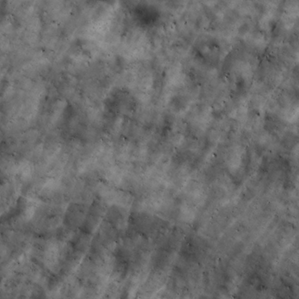
Label: non_frost